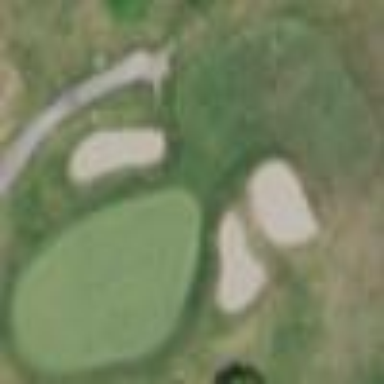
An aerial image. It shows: Golf fairway surrounded by grass.